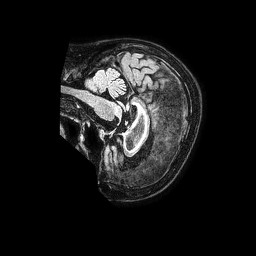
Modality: FLAIR
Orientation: sagittal
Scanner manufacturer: philips
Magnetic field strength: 1.5 T
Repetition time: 4.8 s
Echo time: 0.3 s